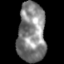
Tissue: skin
Cell type: Epithelial cells
Senescence score: 0.2238
Nuclear area (px): 1617
Mean DAPI intensity: 131.696